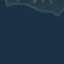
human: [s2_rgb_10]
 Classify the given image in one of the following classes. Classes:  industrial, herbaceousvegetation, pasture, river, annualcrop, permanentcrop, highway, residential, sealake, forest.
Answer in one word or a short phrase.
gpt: SeaLake